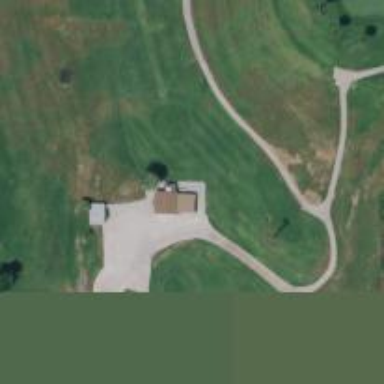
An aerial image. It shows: Golf cartpath that is also road path.